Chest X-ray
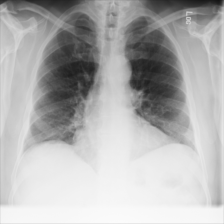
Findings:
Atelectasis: negative
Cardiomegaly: negative
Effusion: negative
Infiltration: negative
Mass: negative
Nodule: negative
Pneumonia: negative
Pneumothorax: negative
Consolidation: negative
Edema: negative
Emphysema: negative
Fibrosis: negative
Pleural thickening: negative
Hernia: negative